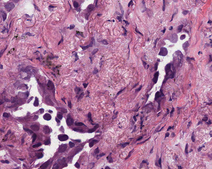
Tumor epithelial tissue: yes
Tumor-associated stroma tissue: yes
Normal tissue: no